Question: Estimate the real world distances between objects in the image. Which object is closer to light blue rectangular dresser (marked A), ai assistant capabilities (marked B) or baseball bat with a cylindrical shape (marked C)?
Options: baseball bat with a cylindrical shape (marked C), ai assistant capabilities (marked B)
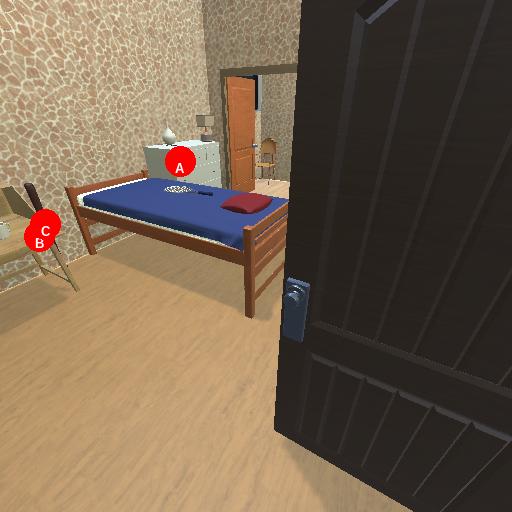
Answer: baseball bat with a cylindrical shape (marked C)